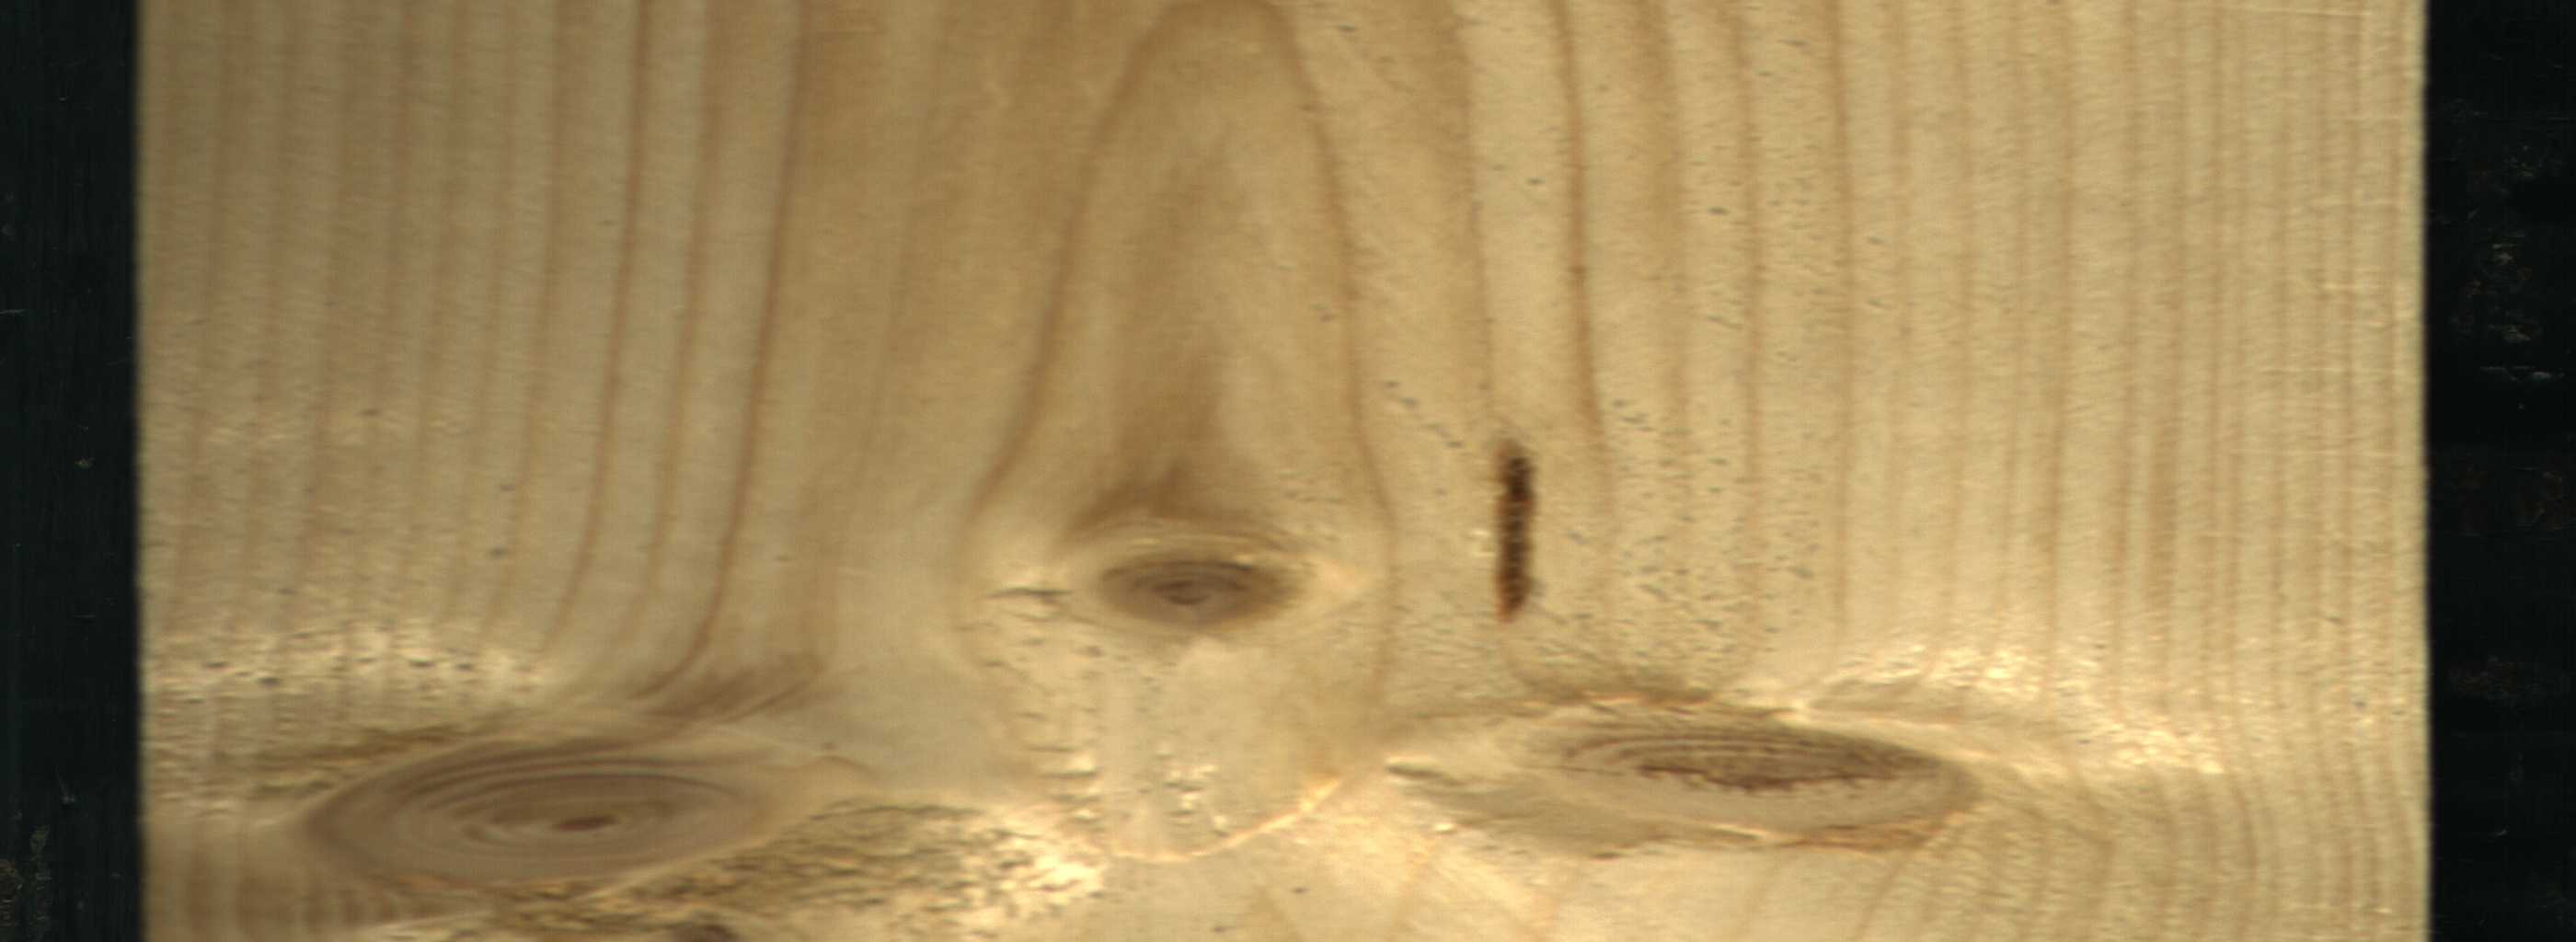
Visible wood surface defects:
resin
Live_Knot
Live_Knot
Live_Knot